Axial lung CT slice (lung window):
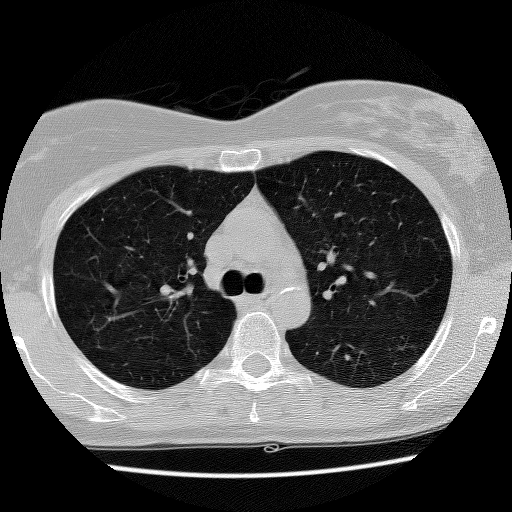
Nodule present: no